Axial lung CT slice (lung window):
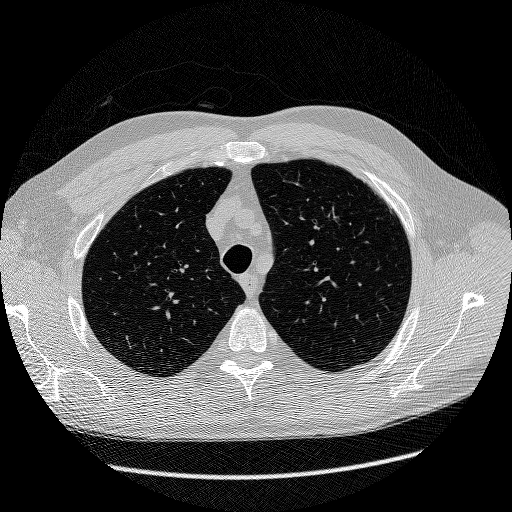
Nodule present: no